Question: I have the following in my '_vimrc' (Windows XP+gvim):
'''
:cd c:/workspace
:nnoremap <F4> :exe ':silent !"c:\Program Files\Mozilla Firefox
irefox.exe"'shellescape(expand('%:p'), 1)<CR>
'''
I open gvim and paste the following into a file which has no file name:
'''
<!DOCTYPE html>
<html>
<body>
<h1>My First JavaScript</h1>
<p>Click the button to display the date.</p>
<p id="demo"></p>
<button type="button" onclick="myFunction()">Try it</button>
<script>
function myFunction()
{
document.getElementById("demo").innerHTML = Date();
}
</script>
</body>
</html>
'''
When press I find that Firefox can't properly get my current file as seen in the image.

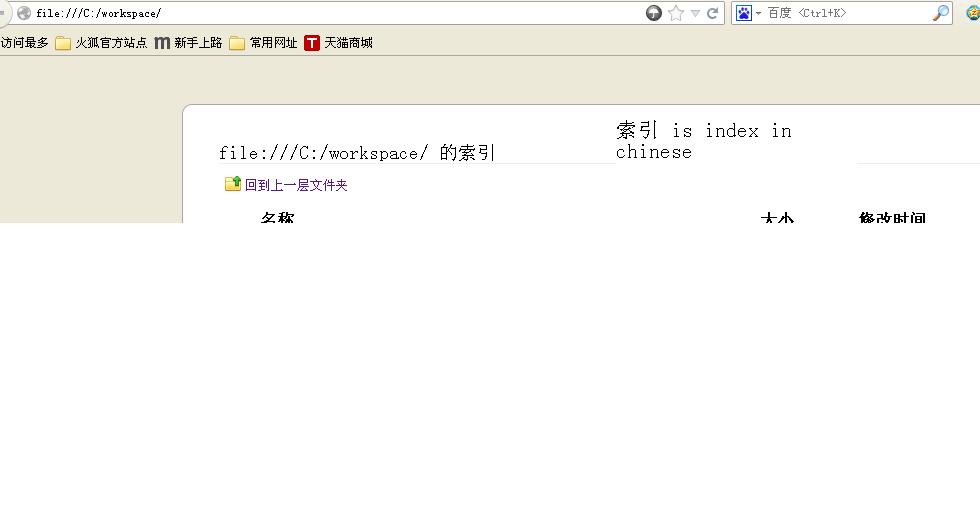
Answer: When you paste your code into vim it exists only in memory. Until you save that code to a file the code does not exist on the filesystem. Firefox has the capability to open local HTML files, but it cannot read from vim's memory. Thus, you need to first save the file before you can open it in Firefox. For example:
'''
:w temp.html<Enter><F4>
'''